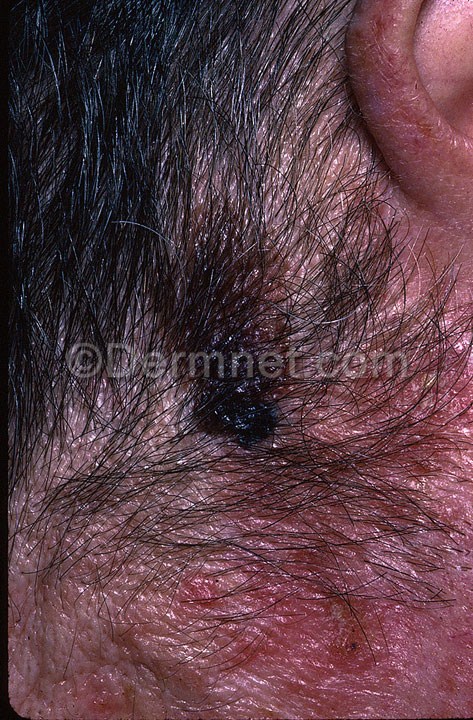
Disease: Melanoma Skin Cancer Nevi and Moles